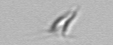
Label: Calciopappus